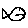
Label: fish